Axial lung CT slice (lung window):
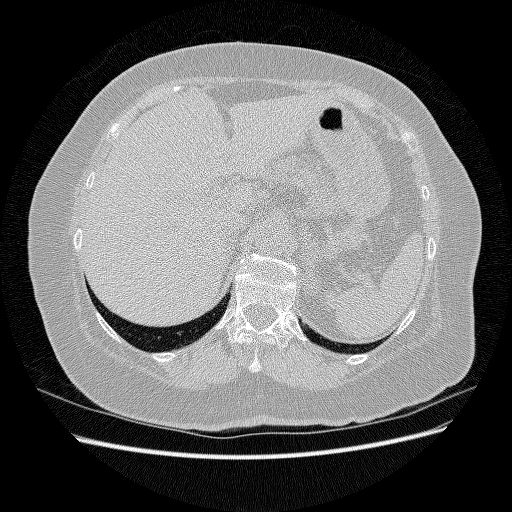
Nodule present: no